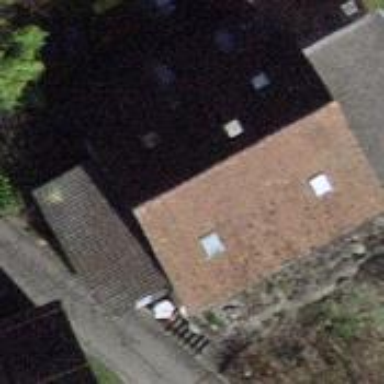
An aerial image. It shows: Building with tiled roof.